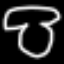
Label: mushroom